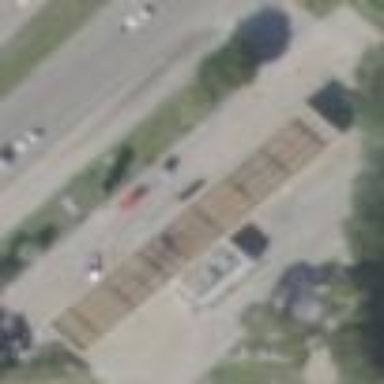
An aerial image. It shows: Fuel station.